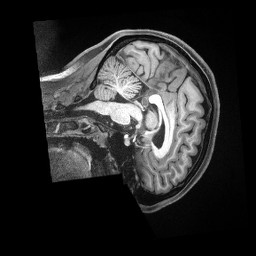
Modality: T1w
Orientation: sagittal
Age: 21
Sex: female
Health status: ill
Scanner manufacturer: siemens
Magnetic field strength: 3 T
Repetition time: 2.5 s
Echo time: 0.00181 s